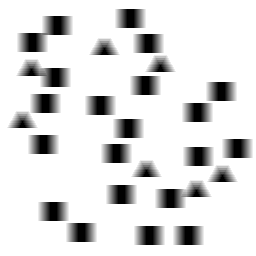
Squares: 21
Triangles: 7
Stars: 0
Total shapes: 28